Question: I have a directed weighted graph 'G = <V, E>'. I need to find shortest path between 's' and 't' in 'O((V + E)*logV)'. It would be a really simple task, if I have a classical metric weight of path. But it is not.
'Weight of path = two heaviest edges in this path'.
Therefore, classic 'Dijkstra's algorithm with modified binary heap' does not work. I think, that I have to modify this algorithm. I'm trying to do it, but I have no success.
'Example.'

Weight of path between '3' and '5' = 4 + 2 = 6
Weight of path between '3' and '7' = 4 + 4 = 8
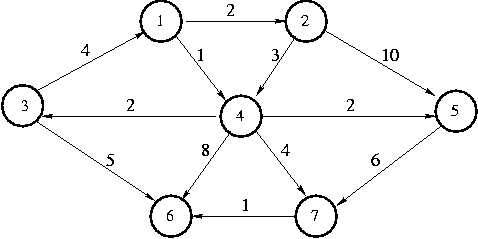
Answer: Edited my answer based on counter example by David Eisenstat.
The example you give in your question is not a good example of when Dijkstra will not work.
I believe you can do this by modifying Dijkstra. The key is to keep track of multiple alternatives for each Vertex. Not only do you have to store the weigths that make up the shortest path, you also have to store alternatives where max < shortest.max and min > shortest.min.
Dijkstra is greedy, so what you have to figure out is: is it possible that once a shortest path is determined, another path can be found that turns out to be shorter. Because you will discover paths in increasing length, this is not possible.